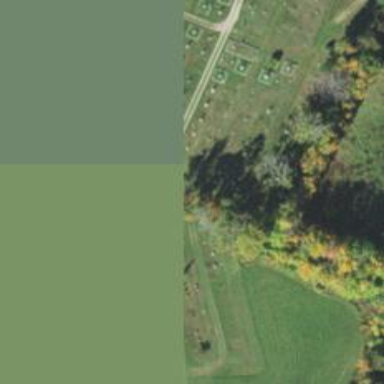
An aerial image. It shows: Historic cemetery with tombstones.